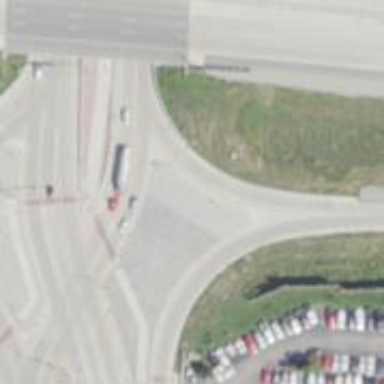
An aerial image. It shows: Motorway link at diverging diamond interchange (DDI) junction.